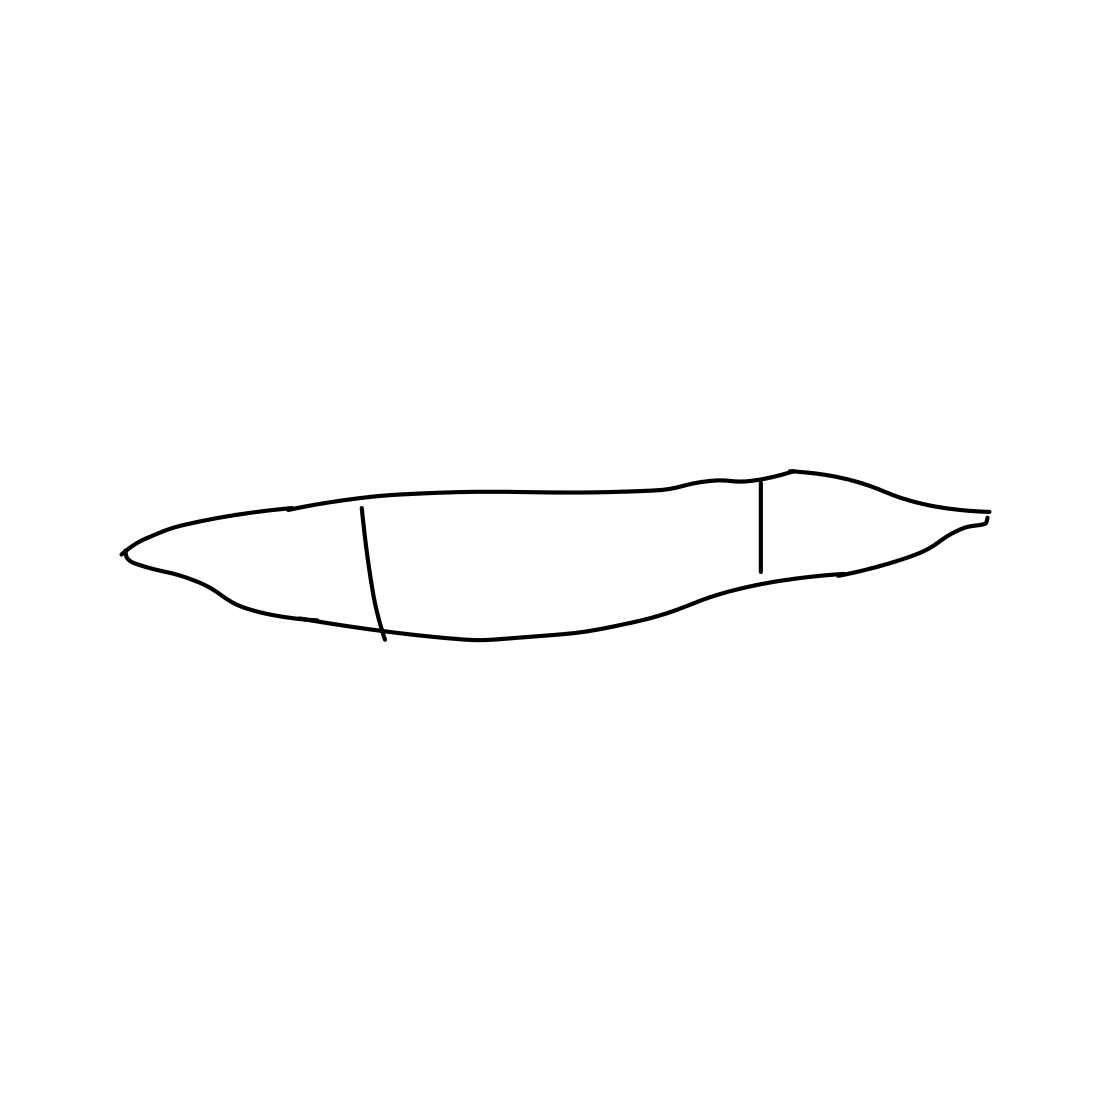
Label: canoe